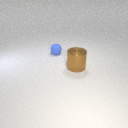
small blue rubber sphere behind large brown metal cylinder